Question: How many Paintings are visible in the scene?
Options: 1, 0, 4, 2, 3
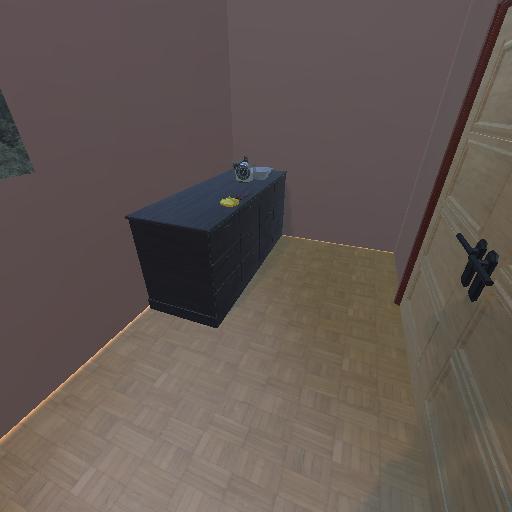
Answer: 1